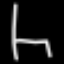
Label: chair